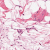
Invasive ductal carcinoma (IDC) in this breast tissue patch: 0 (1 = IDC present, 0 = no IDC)